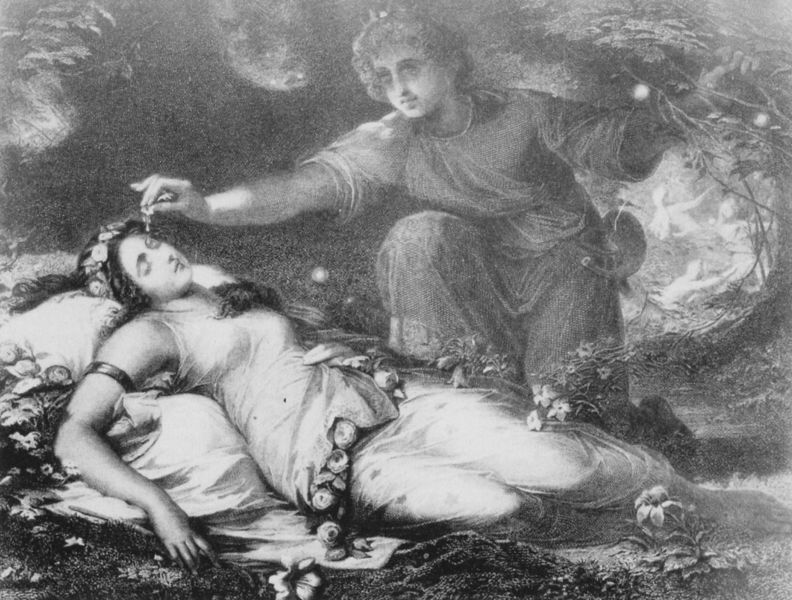
Titel: Stahlstich (zu: A Midsummer Night’s Dream)
Künstler: Fritz Schwoerer
Schlagwörter: mann, schatten, schlaf, mädchen, blumen, frau, haar, kleid, licht, nacht, zeichnung, blüten, rosen, wiese, augen, horn, busch, gebüsch, gewand, haare, girlande, locken, wald, engel, ranken, liegen, schlafen, schlafend, blumenwiese, mond, traum, druck, schwarz-weiss, kranz, liege, armband, armreif, blumenkranz, fee, feen, tropfen, berührung, tänzer, schwarz-weis, shakespear, langhaarig, sommernachtstraum, träufeln, armbnd, schlumme, schlummernd, elixier